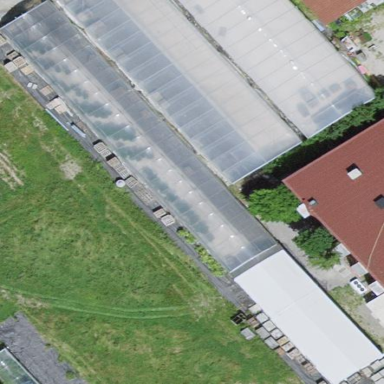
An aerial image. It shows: Greenhouse.